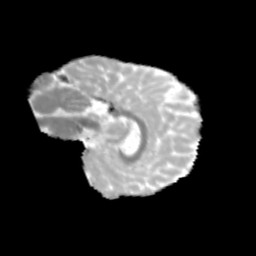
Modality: MD
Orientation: sagittal
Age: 13
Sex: female
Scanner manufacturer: siemens
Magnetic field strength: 3 T
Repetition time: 3.8 s
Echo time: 0.07 s